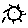
Label: sun